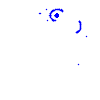
Particle: kaon